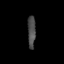
Tissue: skin
Cell type: Fibroblasts
Senescence score: 0.723
Nuclear area (px): 251
Mean DAPI intensity: 73.829